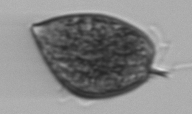
Label: Prorocentrum_micans